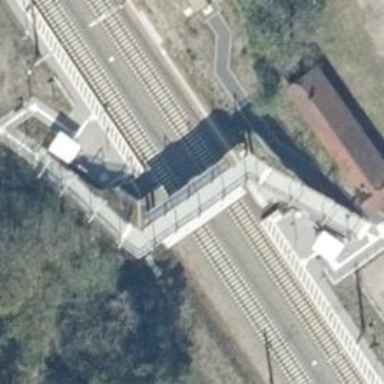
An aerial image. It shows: Railway stop with public transport stop position.